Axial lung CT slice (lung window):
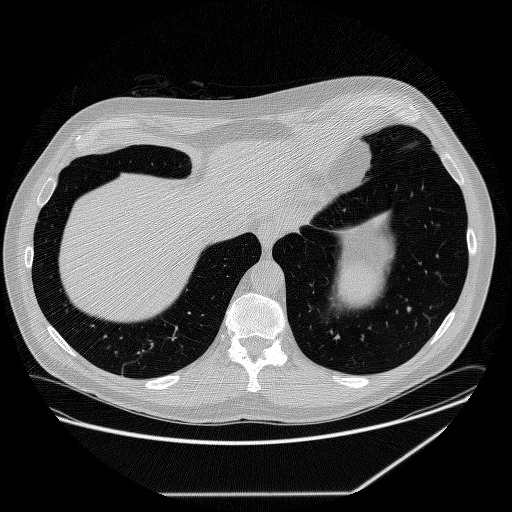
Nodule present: no